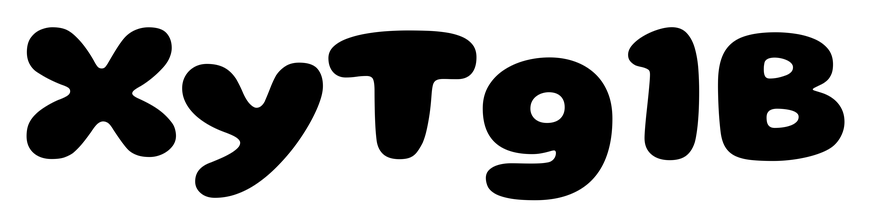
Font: Gluten_ExtraBold